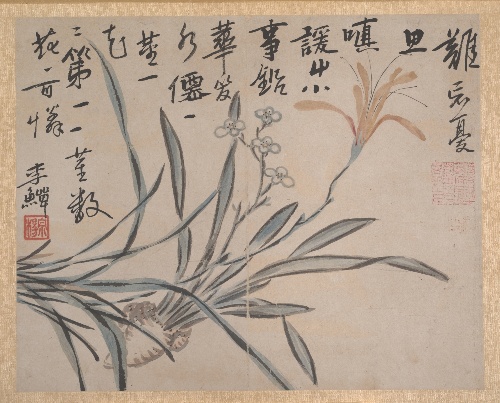
Title: 清　佚名　仿李鱓　花果圖　冊|Plants and Vegetables
Artist: Unidentified artist|Li Shan
Artist bio: |Chinese, 1686–ca. 1756
Date: dated 1740
Object type: Album
Classification: Paintings
Medium: Album of eight double leaves; ink and color on paper
Culture: China
Period: Qing dynasty (1644–1911)
Dimensions: Image: 10 5/8 × 13 3/16 in. (27 × 33.5 cm)
Department: Asian Art
Credit line: Bequest of John M. Crawford Jr., 1988
Accession year: 1989
Repository: Metropolitan Museum of Art, New York, NY
Tags: Vegetables|Plants